Question: I'm trying to write a code in Excel VBA that firstly will let user to select a range of values he wants to divide as an input and then select a range that defines the number for division. At this moment the code I wrote works only with a single row, however I would love to amend a query so it will work with multiple rows. Is there any way how to calculate the length of each cell in a range? My code is below:
'''
Sub DivideRange()
Dim r As Range
Dim W As Range
Dim i As Integer
Dim target_col As Range
myTitle = "divide range by a number"
Set W = Application.Selection
Set target_col = Application.Selection
Application.ScreenUpdating = False
Set W = Application.InputBox("Select a range of cells that you want to divide", myTitle, W.Address, Type:=8)
Set target_col = Application.InputBox("Select a range of cell that defines number for division", target_col.Address, Type:=8)
i = Len(target_col) - Len(Replace(target_col, Chr(10), "")) + 1
For Each r In W
r.Value = r.Value / i
Next
End Sub
'''
Also, please find an example of how table look like. So the idea is that first user selects some cells in A4 and then selects cell in A2 accordingly. And division is done based on how many linebreaks are in A2 in each cell of selected range.

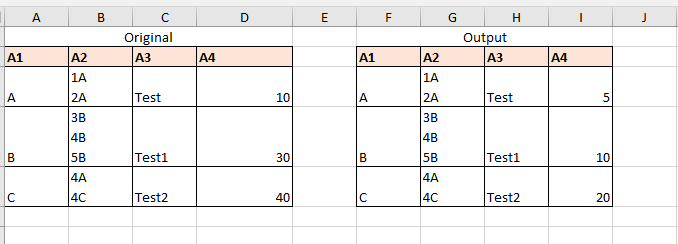
Answer: Sticking as far as possible with your own code, the following works are you requested:
'''
Sub DivideRange()
Dim r As Range
Dim W As Range
Dim i As Integer
Dim target_col As Range
Dim LFcount As Integer
myTitle = "divide range by a number"
Set W = Application.Selection
Set target_col = Application.Selection
Application.ScreenUpdating = False
Set W = Application.InputBox("Select a range of cells that you want to divide", myTitle, W.Address, Type:=8)
Set target_col = Application.InputBox("Select a range of cell that defines number for division", target_col.Address, Type:=8)
If W.Cells.Count <> target_col.Cells.Count Then
MsgBox "You must select an equal number of cells for both selections. Please try again."
Else
i = 0
For Each r In W.Cells
i = i + 1
LFcount = Len(target_col.Cells(i)) - Len(Replace(target_col.Cells(i), Chr(10), "")) + 1
r.Value = r.Value / LFcount
Next
End If
End Sub
'''